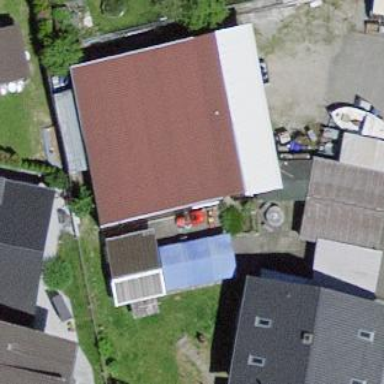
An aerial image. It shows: Flat-roofed building.